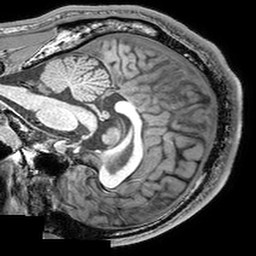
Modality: T1w
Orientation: sagittal
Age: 24
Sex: male
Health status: healthy
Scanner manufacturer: philips
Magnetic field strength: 3 T
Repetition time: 0.007039 s
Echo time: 0.003181 s